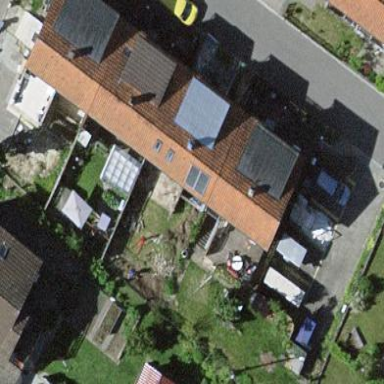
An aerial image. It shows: Terrace building.